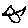
Label: bird